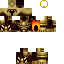
A female skeleton skin with dark skin, wearing brown helmet dressed in a gold armor chest and brown pants, featuring a closed mouth.